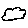
Label: cloud